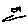
Label: cat